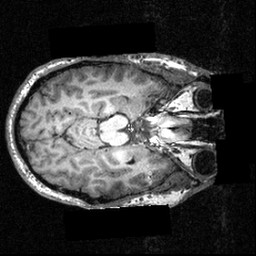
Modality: T1w
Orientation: axial
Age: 26
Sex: male
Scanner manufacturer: siemens
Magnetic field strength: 3.951 T
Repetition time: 1.5 s
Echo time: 0.00335 s